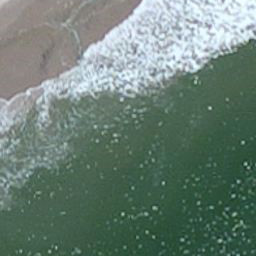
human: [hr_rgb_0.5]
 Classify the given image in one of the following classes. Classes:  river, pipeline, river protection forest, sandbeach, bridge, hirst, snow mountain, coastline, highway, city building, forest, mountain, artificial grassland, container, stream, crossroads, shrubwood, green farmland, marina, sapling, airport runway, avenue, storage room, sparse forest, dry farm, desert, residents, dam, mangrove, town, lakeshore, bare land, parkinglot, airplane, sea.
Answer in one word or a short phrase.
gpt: coastline